Aerial crown-view tile of a tropical tree (Barro Colorado Island, Panama), acquired 20250616:
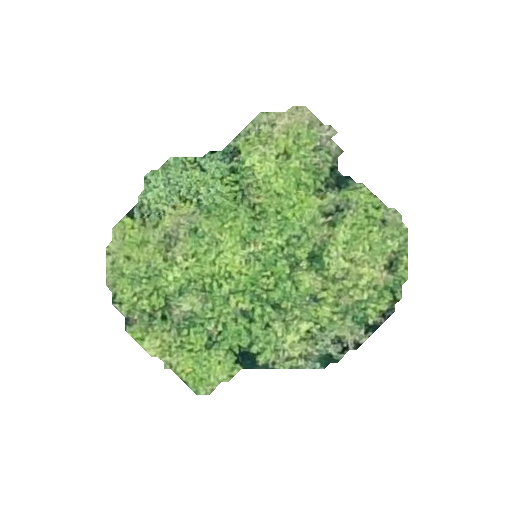
Species: Luehea seemannii
GBIF accepted scientific name: Luehea seemannii
Crown area: 84.995 m²